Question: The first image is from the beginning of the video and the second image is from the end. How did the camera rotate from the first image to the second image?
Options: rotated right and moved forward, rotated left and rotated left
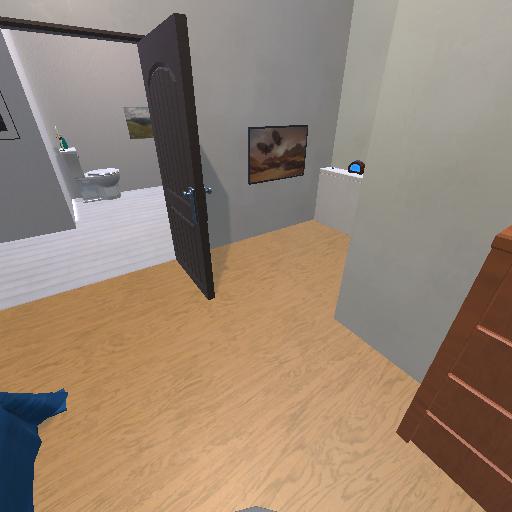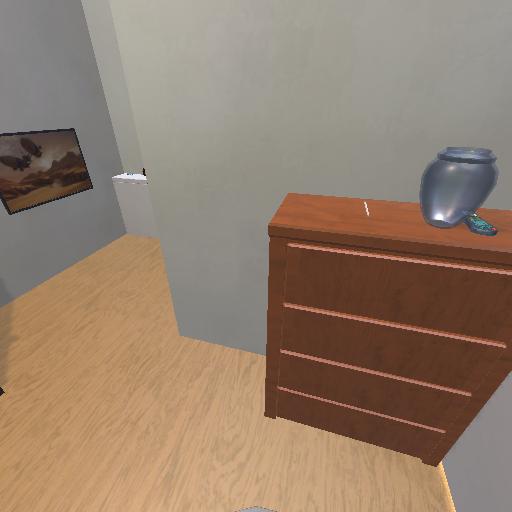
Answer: rotated right and moved forward